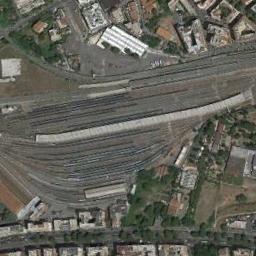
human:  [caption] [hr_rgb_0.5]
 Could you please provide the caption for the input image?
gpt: There is a large, Well-equipped railway station in the city .

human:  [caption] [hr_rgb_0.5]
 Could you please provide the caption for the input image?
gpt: The railway station has lots of railways, Some trains and buildings and some houses are next to the railway station .

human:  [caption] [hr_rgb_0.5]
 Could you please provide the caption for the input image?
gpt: The railway station is next to some buildings and trees .

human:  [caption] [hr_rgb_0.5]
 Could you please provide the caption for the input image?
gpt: There are many buildings beside the railway station .

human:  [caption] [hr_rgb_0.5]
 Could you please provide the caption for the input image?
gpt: There are many buildings and green trees around the railway station .